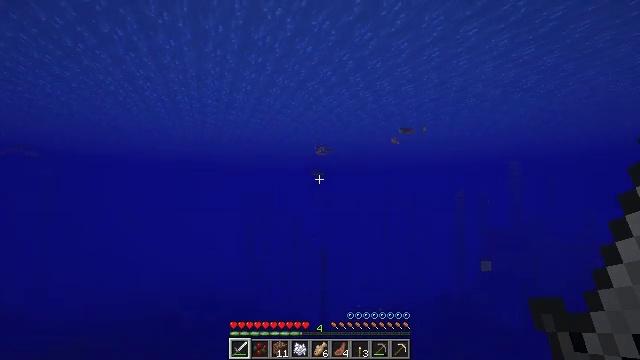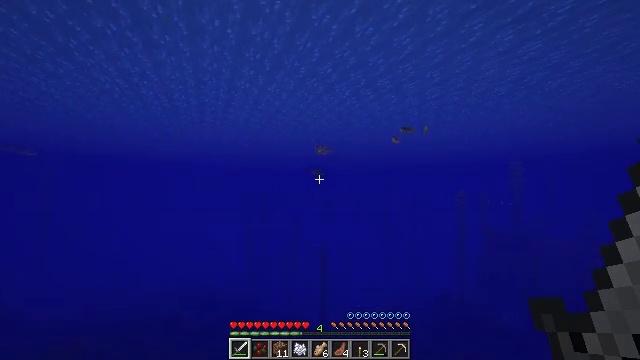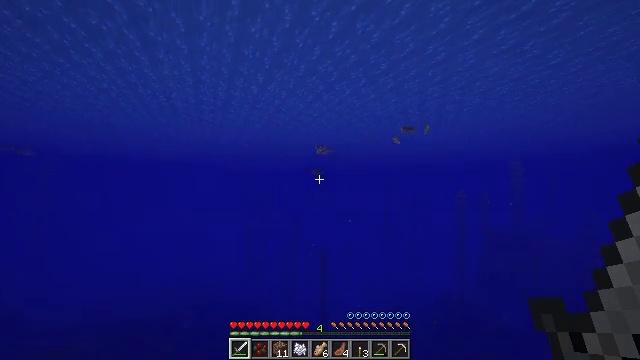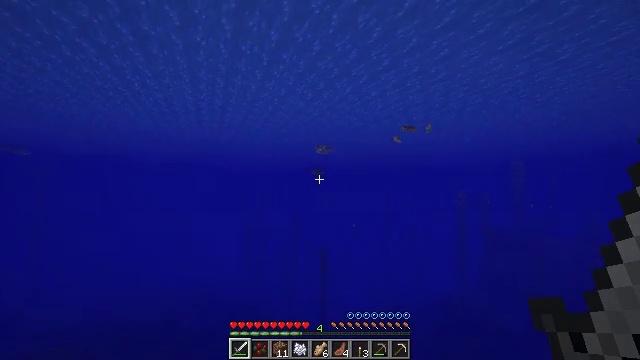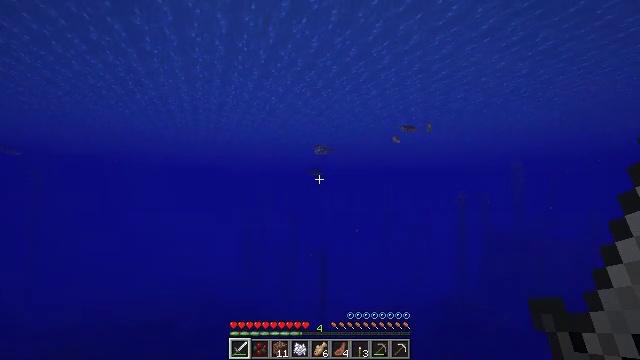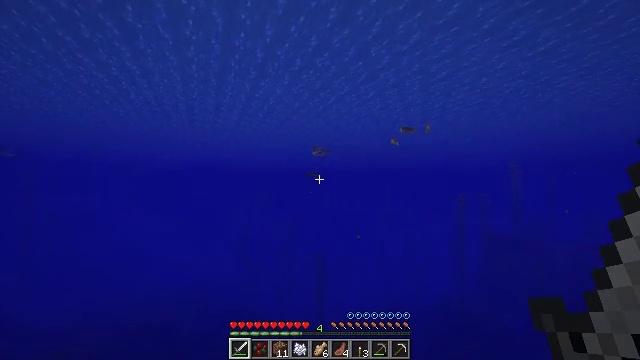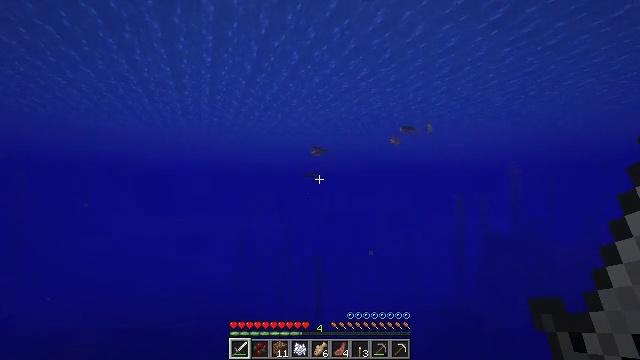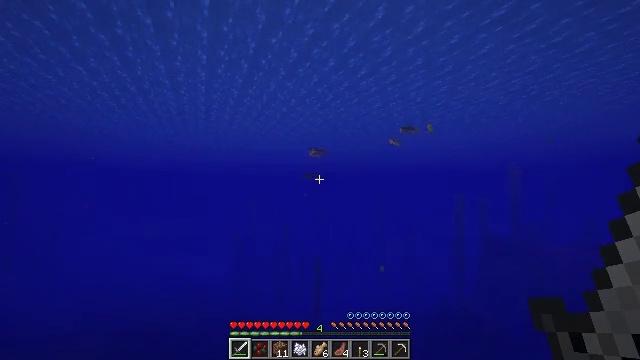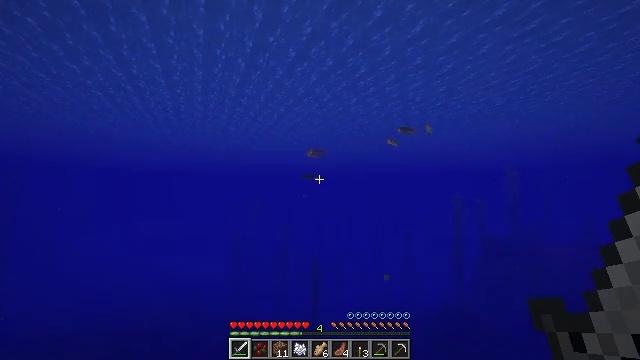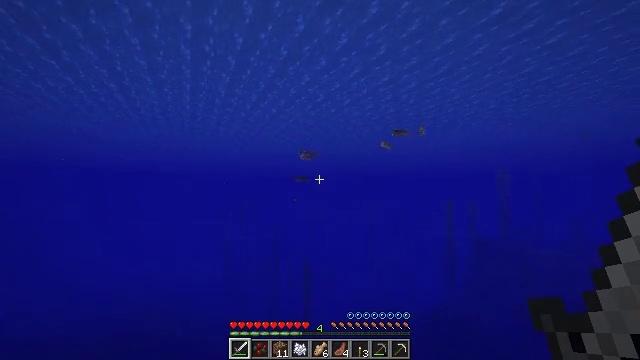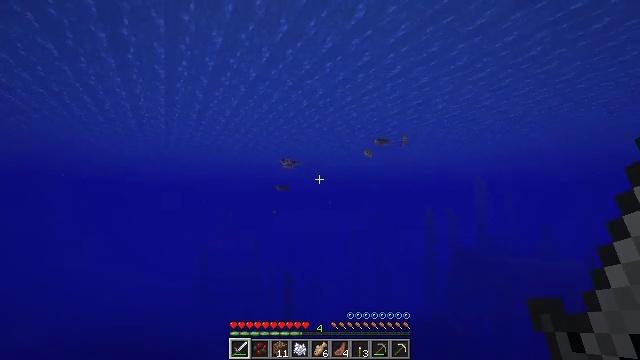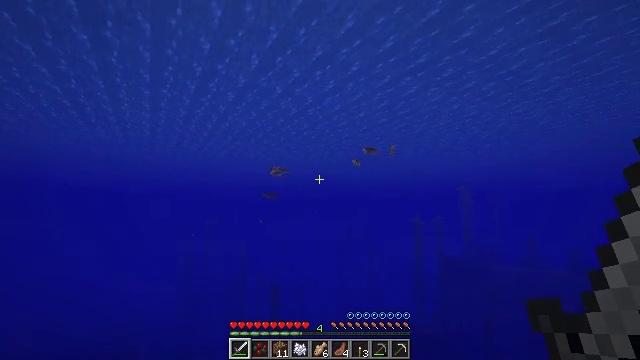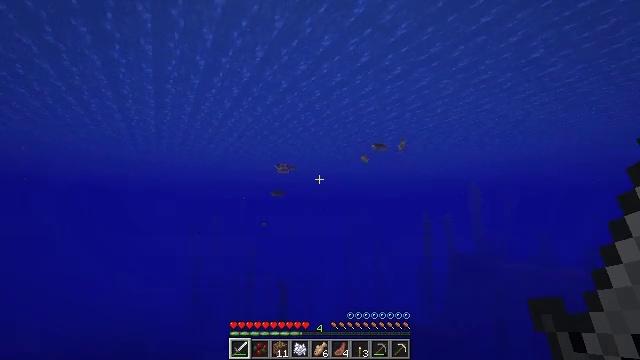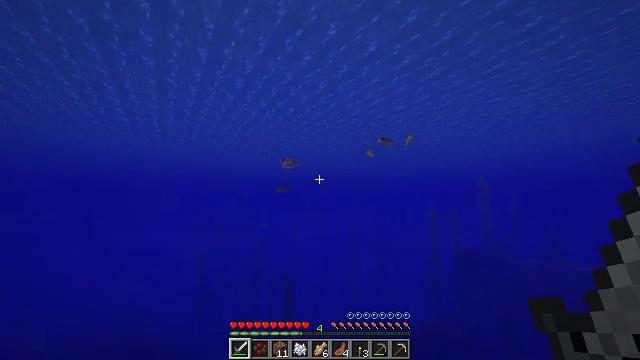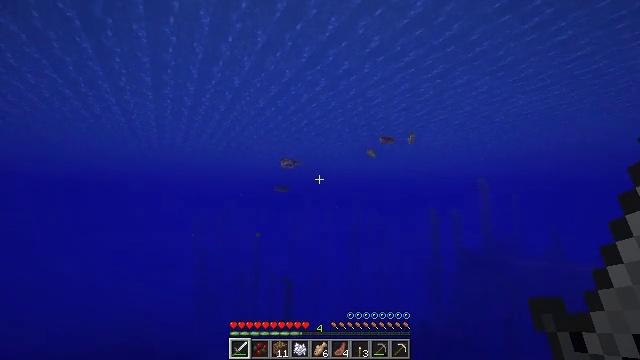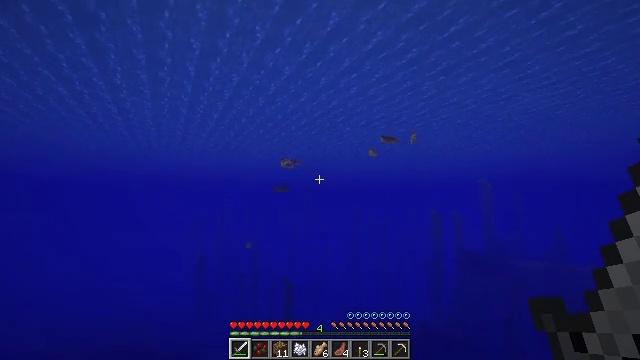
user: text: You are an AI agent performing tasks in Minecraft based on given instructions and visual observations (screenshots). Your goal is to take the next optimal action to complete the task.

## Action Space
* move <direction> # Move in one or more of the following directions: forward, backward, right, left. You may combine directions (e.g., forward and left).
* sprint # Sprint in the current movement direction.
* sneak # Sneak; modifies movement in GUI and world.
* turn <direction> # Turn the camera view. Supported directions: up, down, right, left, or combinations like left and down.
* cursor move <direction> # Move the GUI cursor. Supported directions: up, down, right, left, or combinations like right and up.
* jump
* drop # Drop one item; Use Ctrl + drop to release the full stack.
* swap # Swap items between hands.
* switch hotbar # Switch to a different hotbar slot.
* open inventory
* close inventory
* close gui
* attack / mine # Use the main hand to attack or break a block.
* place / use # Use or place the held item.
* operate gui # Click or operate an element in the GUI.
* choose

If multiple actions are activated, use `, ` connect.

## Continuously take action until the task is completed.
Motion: motion action
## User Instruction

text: Hunt fish.
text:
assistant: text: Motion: move forward
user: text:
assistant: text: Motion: move forward
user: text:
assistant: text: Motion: move forward
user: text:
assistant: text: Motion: move forward
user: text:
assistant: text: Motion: move forward
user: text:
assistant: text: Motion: move forward
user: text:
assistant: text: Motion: move forward
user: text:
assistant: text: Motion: move forward
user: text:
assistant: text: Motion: move forward, turn right
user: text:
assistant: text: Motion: move forward, turn right and up
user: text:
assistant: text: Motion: move forward, turn right and up
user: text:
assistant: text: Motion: move forward, turn left
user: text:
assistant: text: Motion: move forward, turn left and down
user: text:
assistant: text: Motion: move forward
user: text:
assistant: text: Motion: move forward
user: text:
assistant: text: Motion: move forward
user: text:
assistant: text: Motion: move forward
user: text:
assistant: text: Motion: move forward
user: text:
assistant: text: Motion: move forward
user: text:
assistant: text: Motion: move forward
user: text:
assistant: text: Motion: move forward
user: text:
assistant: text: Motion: move forward
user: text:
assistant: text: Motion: move forward
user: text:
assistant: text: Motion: move forward
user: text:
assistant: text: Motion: move forward
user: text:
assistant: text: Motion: move forward
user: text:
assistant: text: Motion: move forward
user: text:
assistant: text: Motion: move forward
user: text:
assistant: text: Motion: move forward
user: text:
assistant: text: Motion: move forward